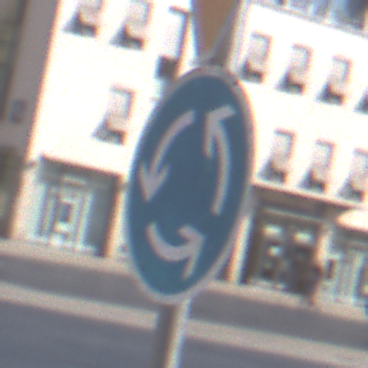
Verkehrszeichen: Kreisverkehr
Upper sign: VorfahrtGewaehren
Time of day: MorningAfternoon
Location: Outdoor (Urban)
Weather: Clear
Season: NotSpecified
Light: Natural